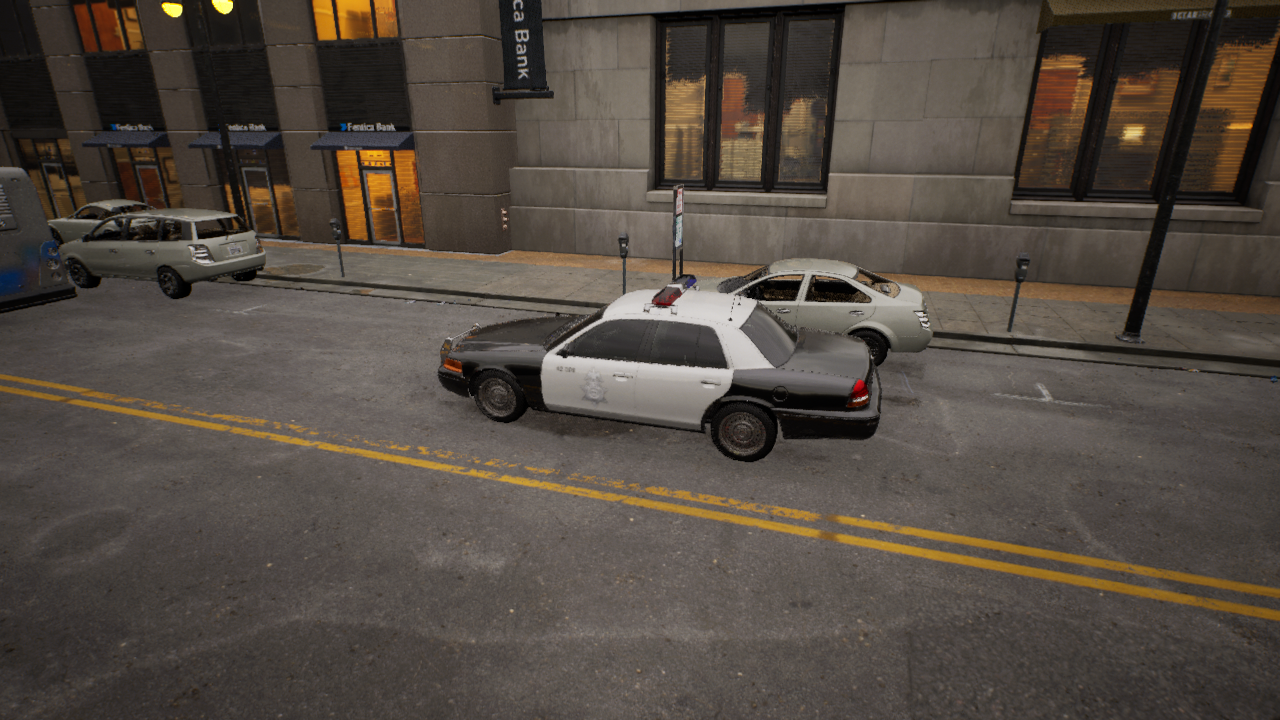
Venue: downtown
Lighting: golden hour
Vehicle rig: sedan